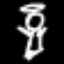
Label: angel